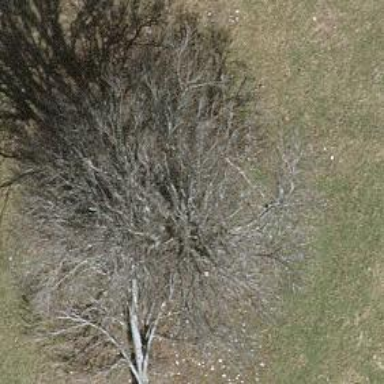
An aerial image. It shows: Beautiful tree in nature.